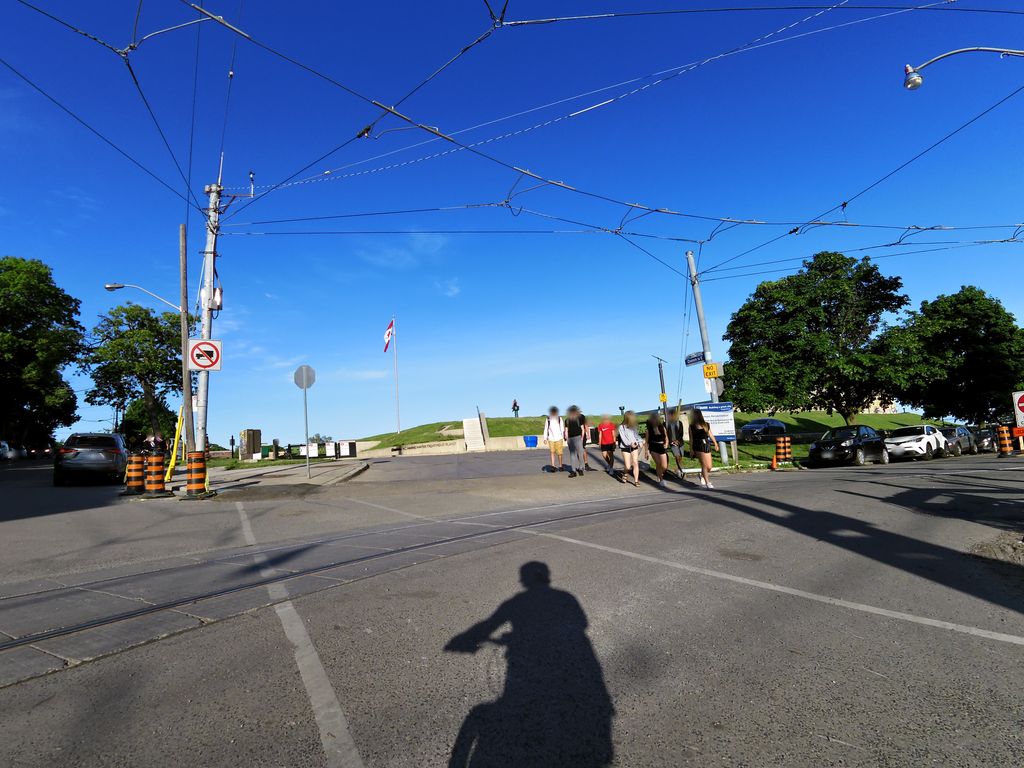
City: toronto